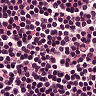
Metastatic tissue present: no